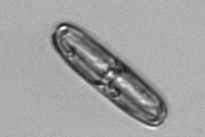
Label: Ephemera